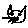
Label: cat